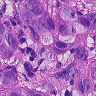
Metastatic tissue present: yes